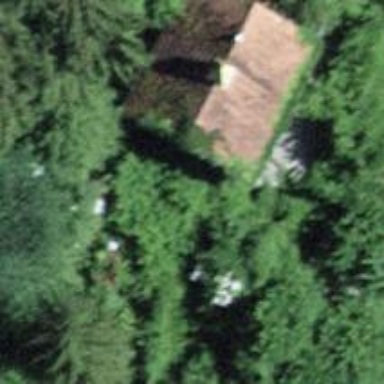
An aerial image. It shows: Shed.